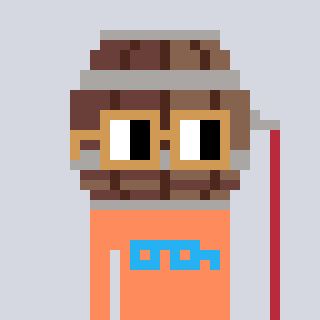
a pixel art character with square brown glasses, a wine barrel-shaped head and a peachy-colored body on a cool background